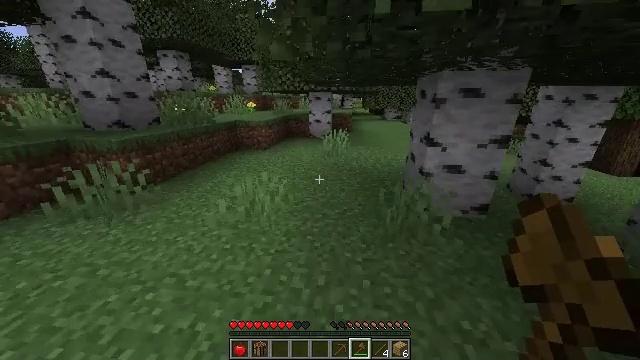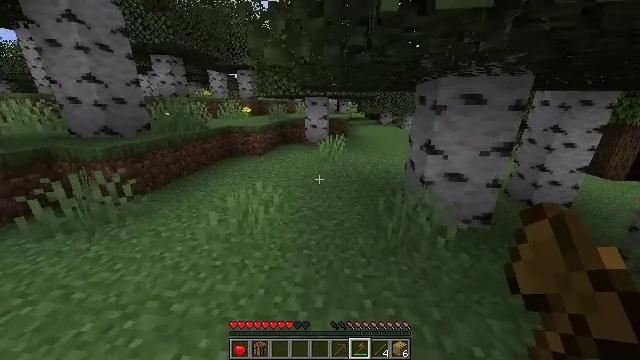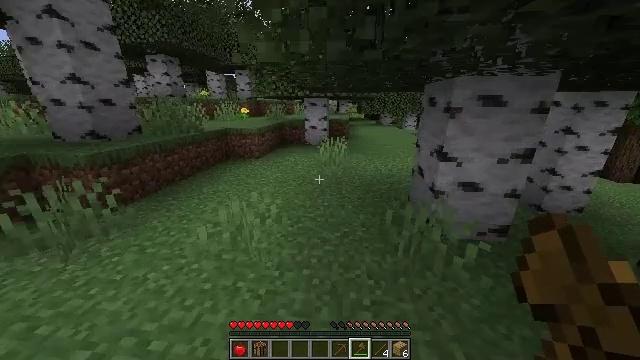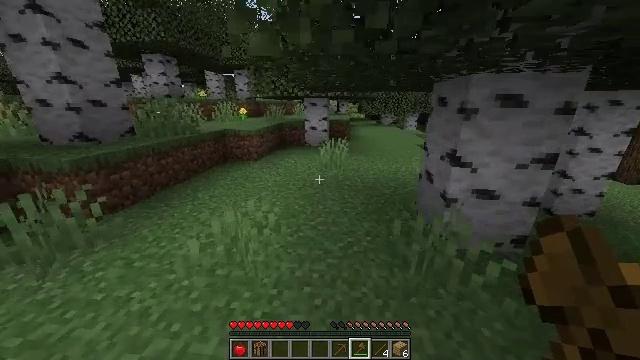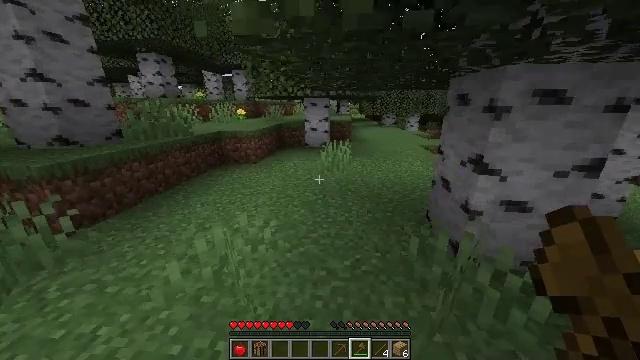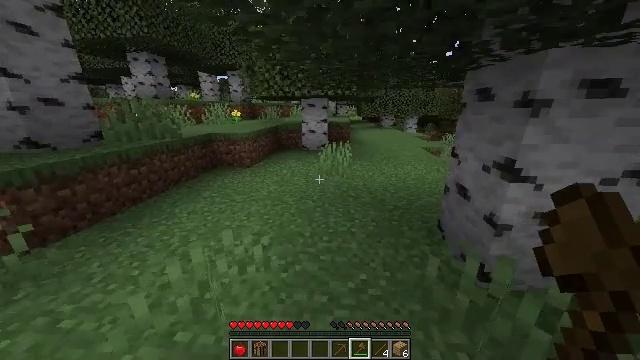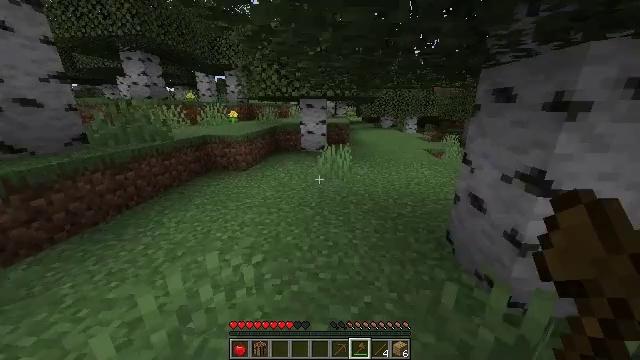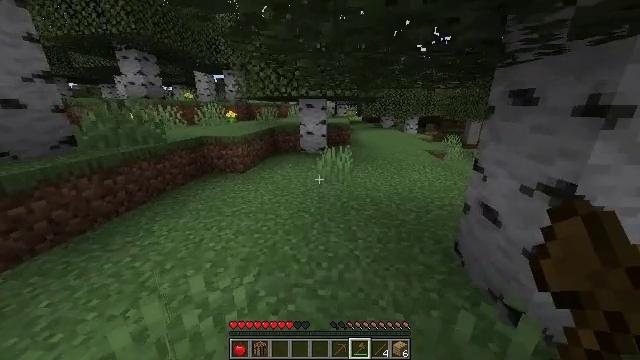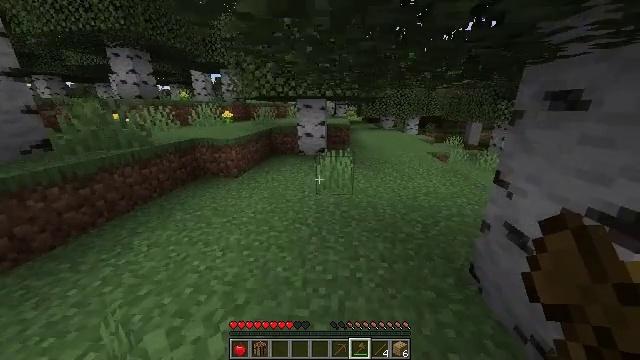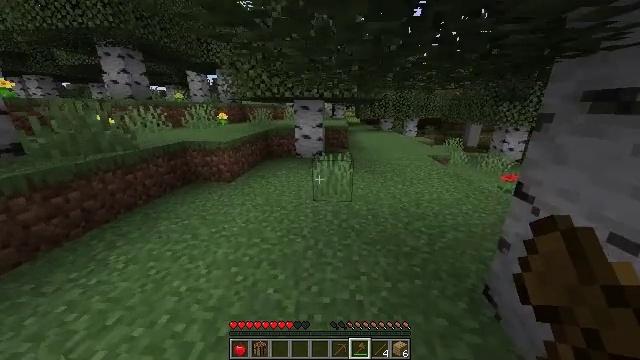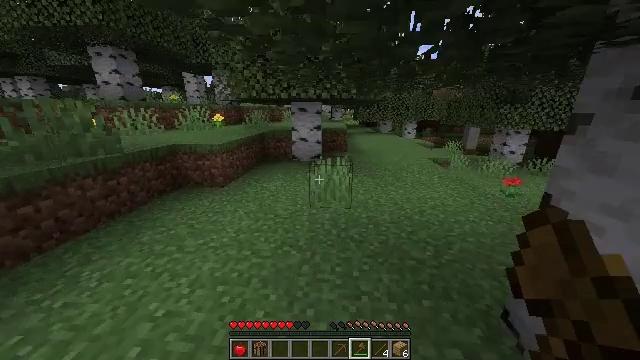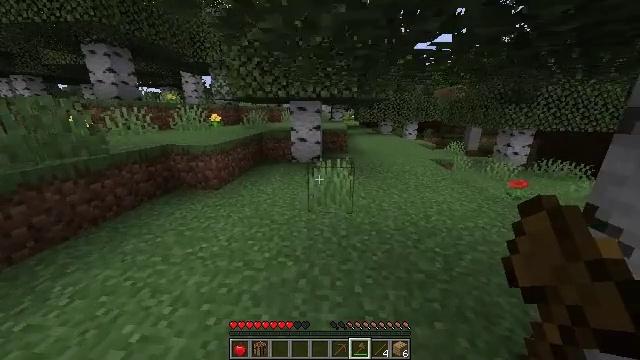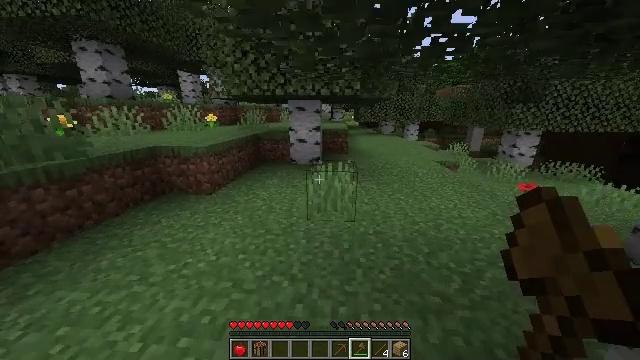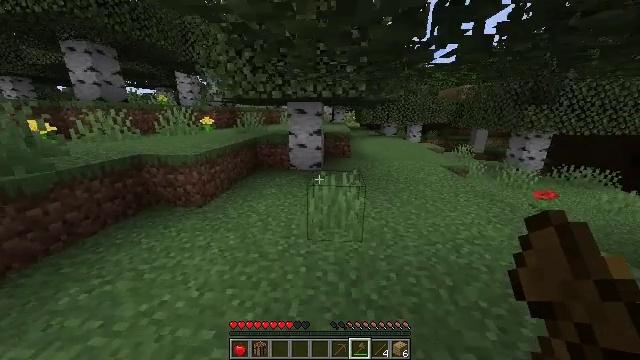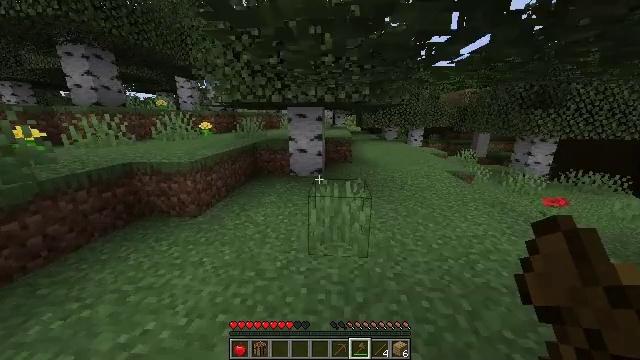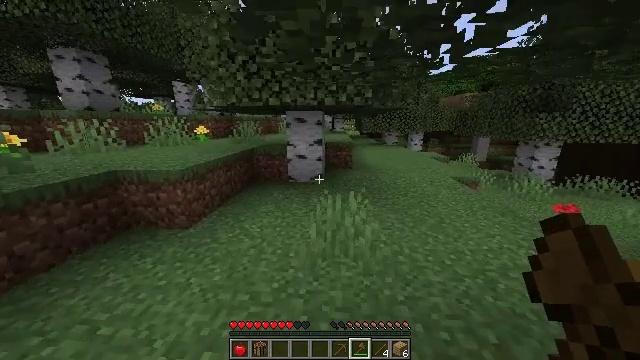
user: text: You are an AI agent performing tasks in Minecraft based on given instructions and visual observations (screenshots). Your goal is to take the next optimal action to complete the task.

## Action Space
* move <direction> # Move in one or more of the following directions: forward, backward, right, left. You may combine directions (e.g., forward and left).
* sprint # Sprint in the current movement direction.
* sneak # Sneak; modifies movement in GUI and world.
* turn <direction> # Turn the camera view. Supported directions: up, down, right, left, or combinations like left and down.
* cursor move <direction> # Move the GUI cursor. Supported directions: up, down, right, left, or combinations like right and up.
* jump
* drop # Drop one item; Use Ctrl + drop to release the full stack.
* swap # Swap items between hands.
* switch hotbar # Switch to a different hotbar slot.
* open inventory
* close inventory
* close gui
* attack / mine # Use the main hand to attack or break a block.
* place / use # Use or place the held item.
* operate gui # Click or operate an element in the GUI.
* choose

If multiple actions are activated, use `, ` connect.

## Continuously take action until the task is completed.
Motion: motion action
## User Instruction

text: Dig out the mushroom stem.
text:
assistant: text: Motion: move forward, sprint, turn right and up
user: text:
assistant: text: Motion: move forward, sprint
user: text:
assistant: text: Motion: move forward, sprint
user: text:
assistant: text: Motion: move forward, sprint
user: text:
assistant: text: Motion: move forward, sprint
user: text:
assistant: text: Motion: move forward, sprint
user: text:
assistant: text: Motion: move forward, sprint
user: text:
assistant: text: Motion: move forward, sprint
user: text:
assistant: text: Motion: move forward, sprint
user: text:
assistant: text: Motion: move forward, sprint
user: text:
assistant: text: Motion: move forward, sprint
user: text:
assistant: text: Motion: move forward, sprint
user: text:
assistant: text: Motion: move forward, sprint
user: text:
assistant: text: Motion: move forward, sprint, turn up
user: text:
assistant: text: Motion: move forward, sprint, turn up
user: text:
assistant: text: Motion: move forward, sprint
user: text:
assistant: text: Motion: move forward, sprint, turn right
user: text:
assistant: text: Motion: move forward, sprint, turn right
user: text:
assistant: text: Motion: move forward, sprint, turn right
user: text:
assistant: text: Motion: move forward, sprint, turn right and down
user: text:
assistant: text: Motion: move forward, sprint
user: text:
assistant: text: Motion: move forward, sprint
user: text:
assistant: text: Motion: move forward, sprint
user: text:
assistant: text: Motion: move forward, sprint
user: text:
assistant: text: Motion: move forward, sprint
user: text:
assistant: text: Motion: move forward, sprint
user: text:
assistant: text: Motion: move forward, sprint
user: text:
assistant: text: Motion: move forward, sprint
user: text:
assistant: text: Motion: move forward, sprint
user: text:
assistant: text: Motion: move forward, sprint